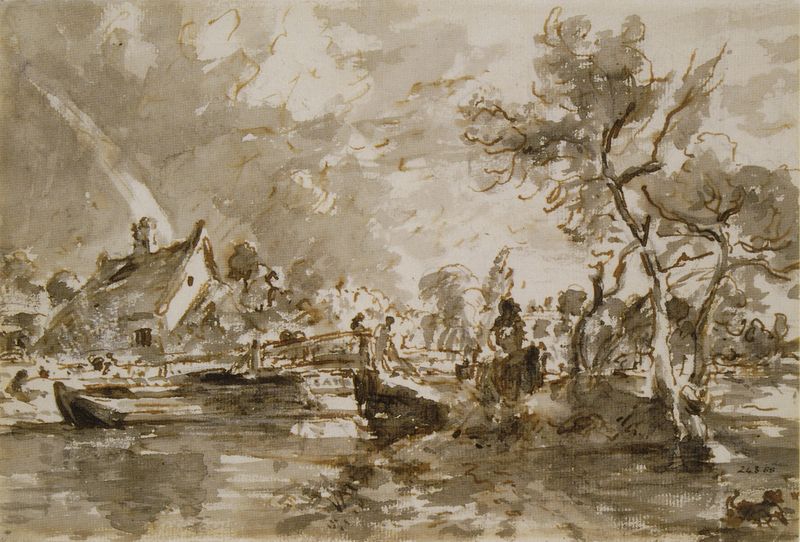
Titel: Flatford Old Bridge
Künstler: John Constable
Standort: London
Institution: Victoria & Albert Museum
Schlagwörter: baum, blätter, gemälde, himmel, meer, schatten, wasser, weiß, wolken, aquarell, baumstämme, bäume, fluss, landschaft, menschen, see, stadt, teich, ufer, äste, braun, fenster, grau, licht, schwarz, skizze, zeichnung, dach, gebäude, haus, hund, weg, wiese, wolke, zaun, leute, bild, holland, öl, ast, bach, flusslauf, horizont, häuser, natur, spiegelung, stamm, brücke, büsche, personen, wald, boot, boote, kahn, kamin, kinder, schornstein, schiff, wellen, berge, dorf, giebel, monochrom, bauernhof, grisaille, sepia, bug, steg, sturm, stämme, datum, geländer, eindruck, unscharf, laviert, tusche, lichtstrahl, fenter, strahlen, wolkig, strahl, koloriert, leinwand, baumgruppe, bauernhaus, bachlauf, tuschezeichnung, regenbogen, vorstudie, auqarell, trist, begäude, schlammfarben, en grisaille, b, minochrom